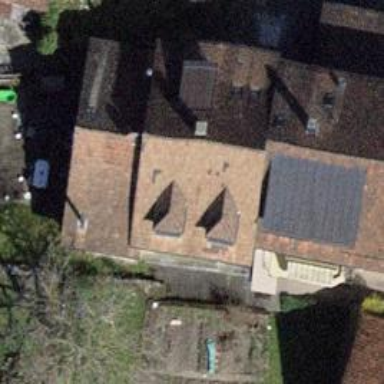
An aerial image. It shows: Building with tiled roof.